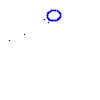
Particle: proton